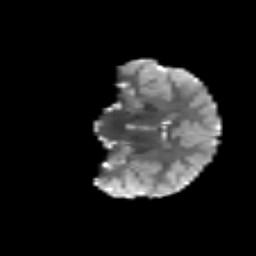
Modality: T2w
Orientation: coronal
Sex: male
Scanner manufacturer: siemens
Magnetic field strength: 3 T
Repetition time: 5 s
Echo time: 0.071 s